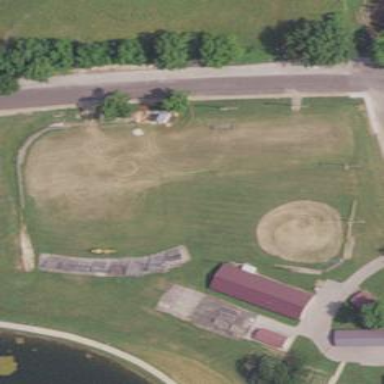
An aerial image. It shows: Baseball pitch for leisure land.